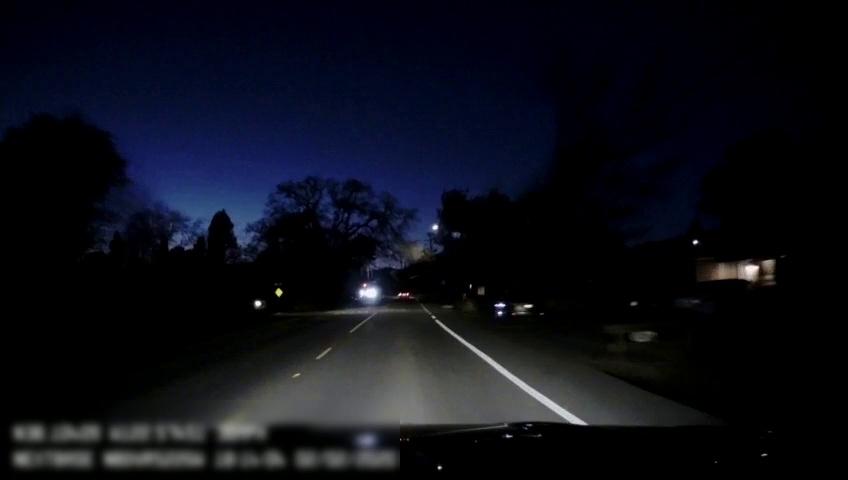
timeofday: Night
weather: Other
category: Drivable Space
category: Vehicles | Car
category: Vehicles | SUV
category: Vehicles | SUV
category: Vehicles | SUV
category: Lanes | Current Lane
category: Lanes | Current Lane
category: Traffic | Signs